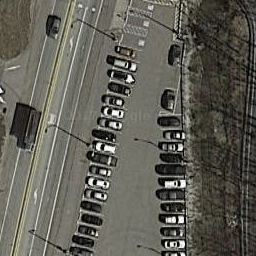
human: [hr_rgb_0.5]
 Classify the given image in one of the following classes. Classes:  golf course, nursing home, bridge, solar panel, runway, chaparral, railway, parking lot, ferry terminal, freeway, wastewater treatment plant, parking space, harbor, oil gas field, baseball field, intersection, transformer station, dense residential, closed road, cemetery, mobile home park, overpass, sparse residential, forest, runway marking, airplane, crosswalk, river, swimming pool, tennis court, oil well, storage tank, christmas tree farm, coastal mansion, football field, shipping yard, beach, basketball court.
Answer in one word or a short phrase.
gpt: parking lot